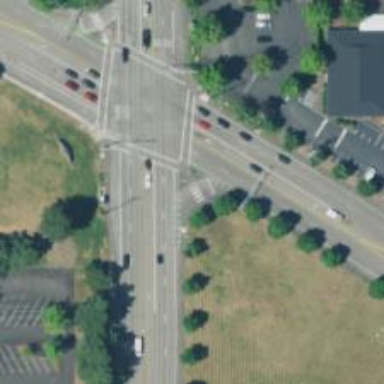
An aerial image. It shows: Crossing on the road.